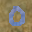
Label: 0